Question: The "Home" is tag and I want it behind the menu. How can I do it?

The above image shows how the site currently looks like.
Here is my CSS Code used currently in the site:
'''
ul li {
float: left;
width: 19.86%;
background-color: black;
opacity: .8;
line-height: 40px;
text-align: center;
font-size: 20px;
border: 1px solid white;
}
ul li ul li{
display: none;
width:100%;
z-index:10;
}
h1 {
top: 1em;
position: absolute;
text-align: center;
font-size: 65px;
font-weight: bold;
z-index:5;
}
'''
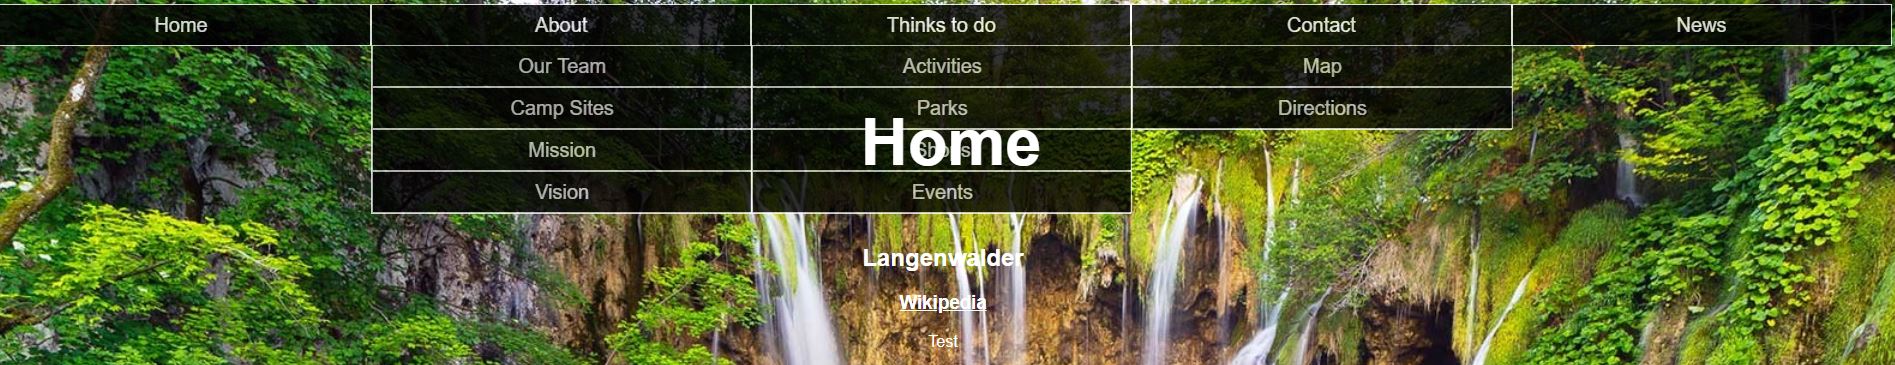
Answer: Instead 'z-index:5;' use 'z-index:-1;' to 'h1'
and remove 'z-index:10;' from 'ul li ul li' (not needed)
'''
ul li {
float: left;
width: 19.86%;
background-color: black;
opacity: .8;
line-height: 40px;
text-align: center;
font-size: 20px;
border: 1px solid white;
}
ul li ul li{
display: none;
width:100%;
}
h1 {
top: 1px;
left:50px;
position: absolute;
text-align: center;
font-size: 65px;
font-weight: bold;
z-index:-1;
}
'''
'''
<ul>
<li></li>
<li></li>
<li></li>
<li></li>
<li></li>
<li></li>
<li>
<ul>
<li></li>
<li></li>
<li></li>
<li></li>
</ul>
</li>
</ul>
<h1>Home</h1>
'''